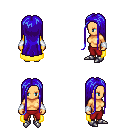
a pixel art fantasy rpg character, female body template, human, tanned skin, yellow cape, red pants, blue extra-long hairstyle, white cloth bracers, metal boots, four views (front, back, left, right), 2x2 character sprite sheet, small pixel art, hard edges, no anti-aliasing